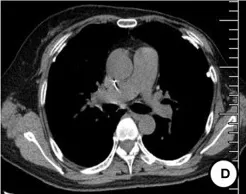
PET-CT (May 2018) scan after 6 cycles of combination treatment with trastuzumab, vinorelbine, and capecitabine. (A-F) All metastases shrank with almost no FDG uptake.
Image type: radiology (ct)